Question: I'm having a weird issue with this VB program I'm working on for class. I'm honestly not entirely sure why I'm running into the problem, because I've done other assignments with ease that were relatively similar to this. The program is designed to allow me to add certain movies from the store (left list box) to the cart (the right list box.) You can see that I added Spider-Man two times (because who doesn't like Spider-Man?) and it did correctly show the name and the $2 each time. However the first label box in the bottom should be accumulating each time I add the movie to the box, but it stays firm at the first movie I pick. If I were to pick any of the other movies, which are all more expensive, it will still stay at the first movie I picked.
EDIT: I should add, I was having the same issue before I moved some parts of the code into their respective functions.

Public Class mainForm
'''
Public strMovies() As String =
{"Spider-Man", "Daredevil", "Hulk", "The Punisher", "Spider-Man 2",
"Fantastic Four", "Spider-Man 3", "Iron Man", "The Amazing Spider-Man", "The Wolverine"}
Public intMoviePrices() As Integer =
{2, 4, 6, 8, 10, 12, 14, 16, 18, 20}
Dim X As Integer
Dim Y As Integer
Dim moviecost As Integer
Dim movietax As Double
Dim numberdvds As Integer
Dim shippingcharge As Double
Dim netcost As Double
Dim movieChoice As String
Private Sub ListBox1_SelectedIndexChanged(sender As Object, e As EventArgs) Handles lstCom.SelectedIndexChanged
End Sub
Public Function calculateTotals(movieChoice) As Integer
moviecost = moviecost + intMoviePrices(movieChoice)
movietax = (moviecost * 1.04) - moviecost
If numberdvds >= 5 Then
shippingcharge = 5
Else
shippingcharge = numberdvds
End If
netcost = movietax + moviecost + shippingcharge
lblgrosscost.Text = moviecost
lblsalestax.Text = FormatNumber(movietax, 2)
lblshipping.Text = shippingcharge
lblnetcost.Text = netcost
Return moviecost
Return movietax
End Function
Public Function addMovie() As String
movieChoice = lstCom.SelectedIndex
For X = LBound(strMovies) To UBound(strMovies)
If lstCom.SelectedIndex = X Then
lstCom2.Items.Add(strMovies(X) & " $" + intMoviePrices(movieChoice).ToString)
numberdvds += 1
Call calculateTotals(movieChoice)
End If
Next
End Function
Public Function removeMovie() As String
For X = LBound(strMovies) To UBound(strMovies)
If lstCom2.SelectedIndex = X Then
lstCom2.Items.Remove(lstCom2.SelectedItem)
numberdvds -= 1
Call calculateTotals(movieChoice)
End If
Next
End Function
Private Sub mainForm_Load(sender As Object, e As EventArgs) Handles MyBase.Load
lstCom.Items.Add("Spider-Man")
lstCom.Items.Add("Daredevil")
lstCom.Items.Add("Hulk")
lstCom.Items.Add("The Punisher")
lstCom.Items.Add("Spider-Man 2")
lstCom.Items.Add("Fantastic Four")
lstCom.Items.Add("Spider-Man 3")
lstCom.Items.Add("Iron Man")
lstCom.Items.Add("The Amazing Spider-Man")
lstCom.Items.Add("The Wolverine")
lstCom.SelectedIndex = 0
End Sub
Private Sub btnAdd_Click(sender As Object, e As EventArgs) Handles btnAdd.Click
Call addMovie()
End Sub
Private Sub btnExit_Click(sender As Object, e As EventArgs) Handles btnExit.Click
Me.Close()
End Sub
Private Sub btnRemove_Click(sender As Object, e As EventArgs) Handles btnRemove.Click
Call removeMovie()
End Sub
'''
End Class
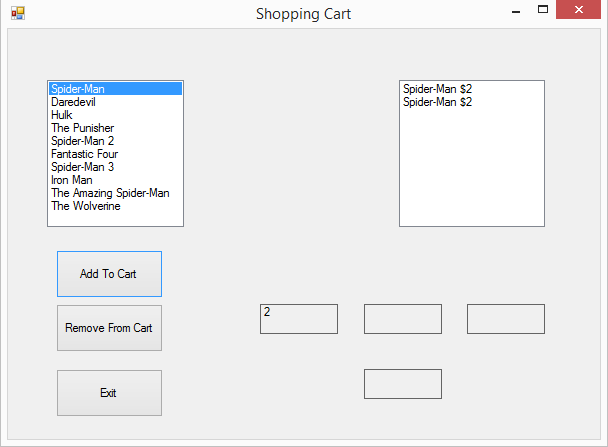
Answer: Adding another answer as this is the second question. I have modified your code but can't test as I don't have the project.
Please check it out and report back. Note you need to put some smarts into the removeMovie routine to work out the cost and tax, refer to what I did to the addMovie function to get an idea.
The calculate totals routine basically just formats and posts the data, the actual numbers are worked out when things are added / remove. I have removed the MovieChoice variable being passed into it as it is no longer relevant.
'''
Public strMovies() As String =
{"Spider-Man", "Daredevil", "Hulk", "The Punisher", "Spider-Man 2",
"Fantastic Four", "Spider-Man 3", "Iron Man", "The Amazing Spider-Man", "The Wolverine"}
Public intMoviePrices() As Integer =
{2, 4, 6, 8, 10, 12, 14, 16, 18, 20}
Dim X As Integer
Dim Y As Integer
Dim moviecost As Integer
Dim movietax As Double
Dim numberdvds As Integer
Dim shippingcharge As Double
Dim netcost As Double
Dim movieChoice As String
Private Sub ListBox1_SelectedIndexChanged(sender As Object, e As EventArgs) Handles lstCom.SelectedIndexChanged
End Sub
Public Function calculateTotals() As Integer
If numberdvds > 4 Then
shippingcharge = 5
Else
shippingcharge = numberdvds
End If
netcost = movietax + moviecost + shippingcharge
lblgrosscost.Text = moviecost
lblsalestax.Text = FormatNumber(movietax, 2)
lblshipping.Text = shippingcharge
lblnetcost.Text = netcost
End Function
Public Function addMovie() As String
movieChoice = lstCom.SelectedIndex
moviecost = moviecost + intMoviePrices(movieChoice)
movietax = movietax + (intMoviePrices(movieChoice) * 0.04)
For X = LBound(strMovies) To UBound(strMovies)
If lstCom.SelectedIndex = X Then
lstCom2.Items.Add (strMovies(X) & " $" + intMoviePrices(movieChoice).ToString)
numberdvds = numberdvds + 1
Call calculateTotals()
End If
Next
End Function
Public Function removeMovie() As String
'Need to add code to remove cost and tax here
For X = LBound(strMovies) To UBound(strMovies)
If lstCom2.SelectedIndex = X Then
lstCom2.Items.Remove (lstCom2.SelectedItem)
numberdvds = numberdvds - 1
Call calculateTotals()
End If
Next
End Function
Private Sub mainForm_Load(sender As Object, e As EventArgs) Handles MyBase.Load
For X = LBound(strMovies) To UBound(strMovies)
lstCom.Items.Add (strMovies(X))
Next
End Function
Private Sub btnAdd_Click(sender As Object, e As EventArgs) Handles btnAdd.Click
Call addMovie
End Function
Private Sub btnExit_Click(sender As Object, e As EventArgs) Handles btnExit.Click
Me.Close()
End Function
Private Sub btnRemove_Click(sender As Object, e As EventArgs) Handles btnRemove.Click
Call removeMovie
End Function
'''